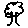
Label: tree